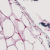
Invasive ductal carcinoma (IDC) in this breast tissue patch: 0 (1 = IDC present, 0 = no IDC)